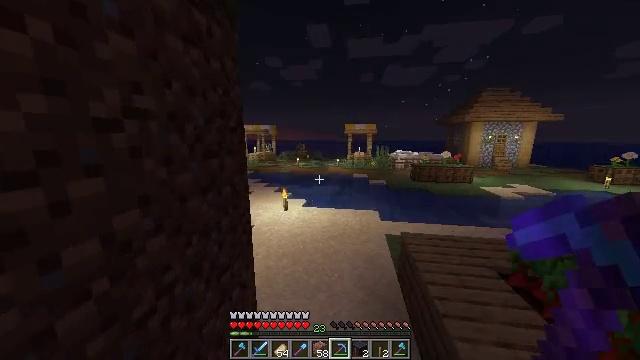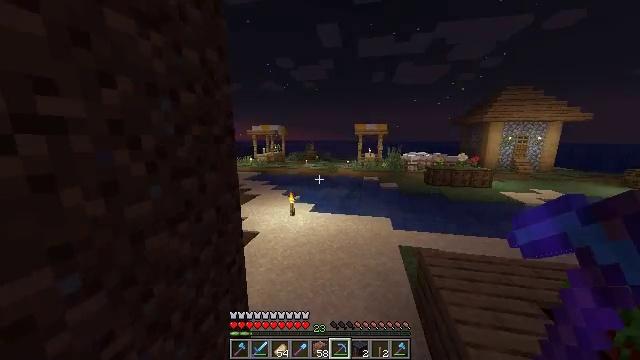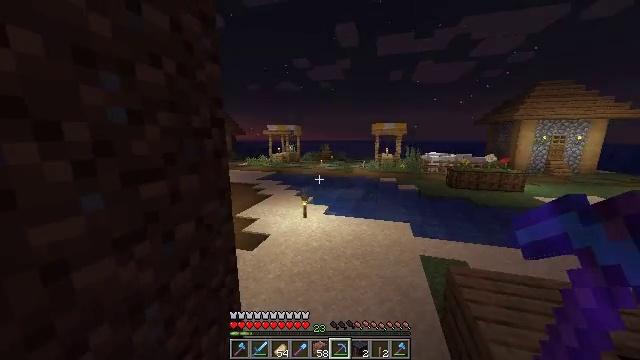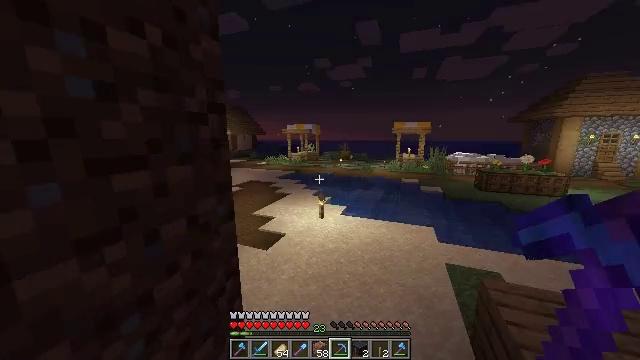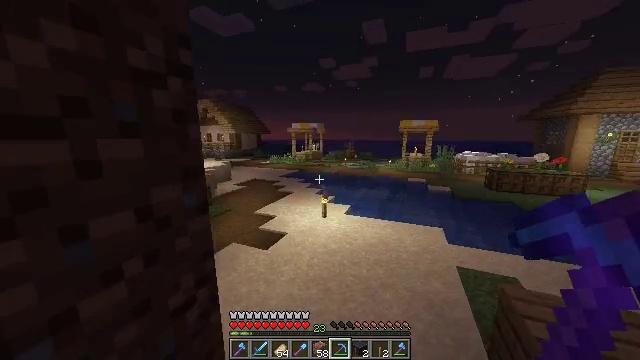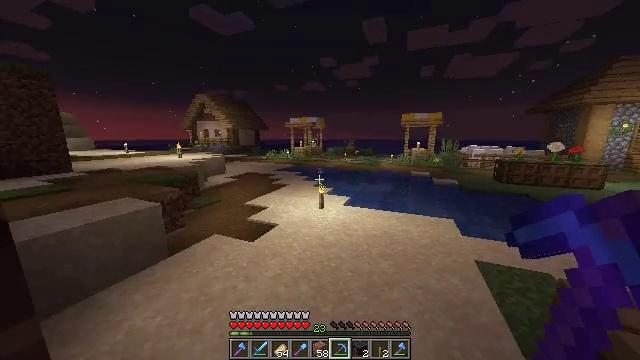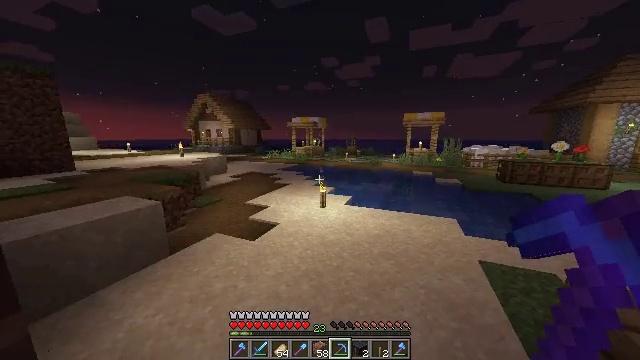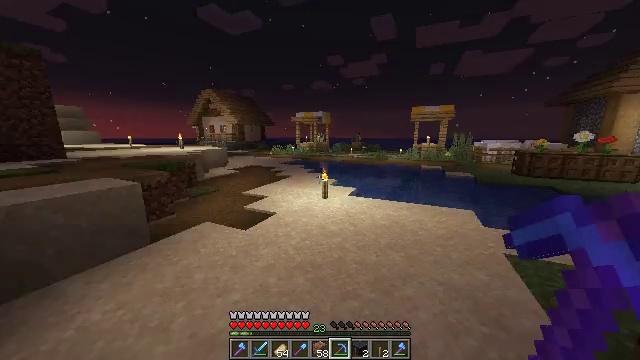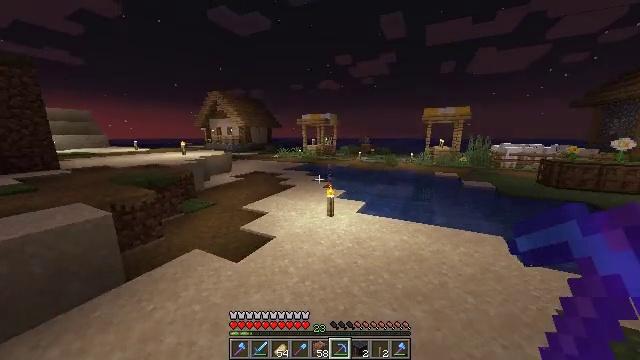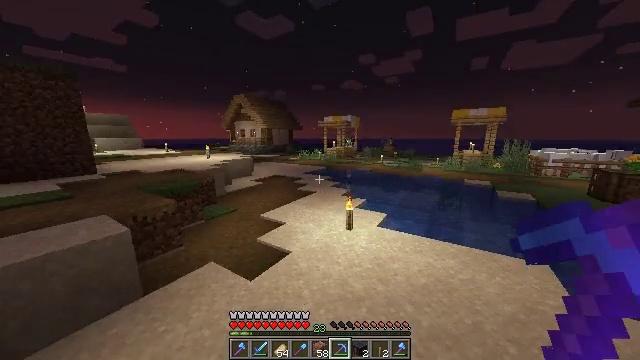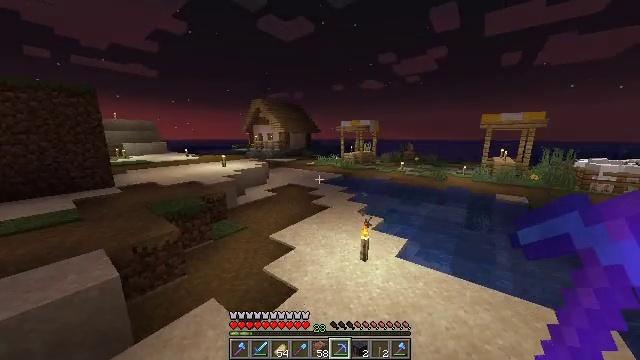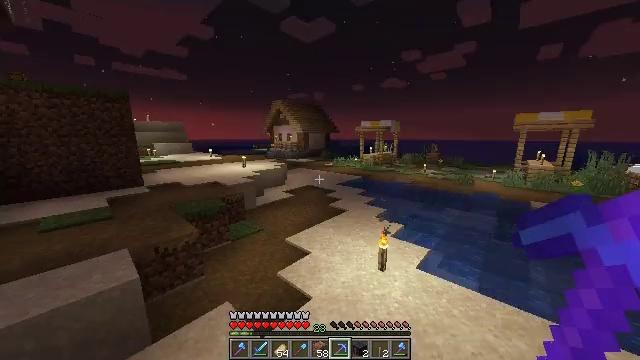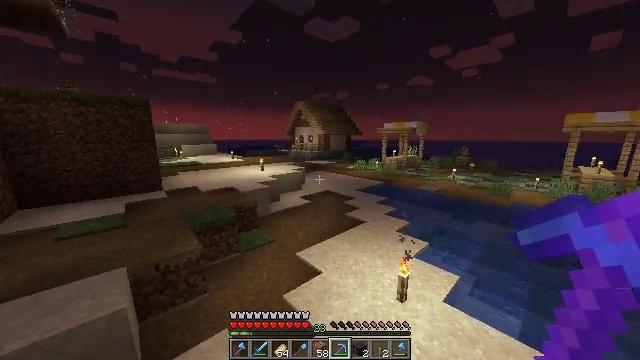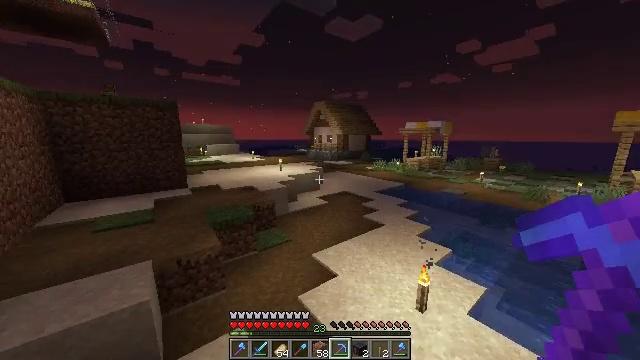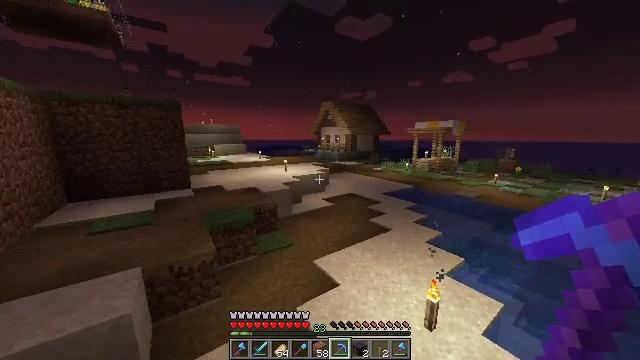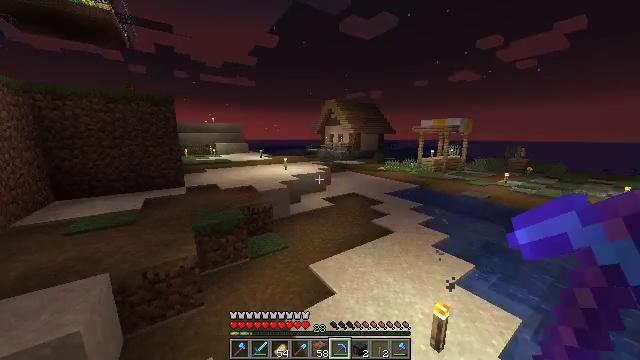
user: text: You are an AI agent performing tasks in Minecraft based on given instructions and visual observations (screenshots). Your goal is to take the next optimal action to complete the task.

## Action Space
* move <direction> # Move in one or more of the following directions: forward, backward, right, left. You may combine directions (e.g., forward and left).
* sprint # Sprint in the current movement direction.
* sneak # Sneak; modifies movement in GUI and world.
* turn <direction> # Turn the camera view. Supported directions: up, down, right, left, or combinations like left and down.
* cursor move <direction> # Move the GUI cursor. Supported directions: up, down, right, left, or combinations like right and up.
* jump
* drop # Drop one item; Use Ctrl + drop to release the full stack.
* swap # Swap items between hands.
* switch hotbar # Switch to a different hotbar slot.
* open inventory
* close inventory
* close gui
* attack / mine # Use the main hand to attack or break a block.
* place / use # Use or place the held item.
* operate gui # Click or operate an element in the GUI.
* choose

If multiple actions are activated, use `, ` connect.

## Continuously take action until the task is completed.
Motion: motion action
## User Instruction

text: Attack the smithing table to collect it.
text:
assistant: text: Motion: move forward, turn left, jump
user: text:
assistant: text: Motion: move forward, turn left, jump
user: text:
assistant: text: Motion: move forward, turn left, jump
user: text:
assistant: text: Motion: move forward, turn left, jump
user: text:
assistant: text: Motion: move forward, jump
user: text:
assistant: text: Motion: move forward, sprint, jump
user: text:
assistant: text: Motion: move forward, sprint, turn left, jump
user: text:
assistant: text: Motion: move forward, sprint, turn left, jump
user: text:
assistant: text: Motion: move forward, sprint, turn left, jump
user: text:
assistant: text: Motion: move forward, turn left, jump
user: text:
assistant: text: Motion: move forward, turn left, jump
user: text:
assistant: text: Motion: move forward, turn left, jump
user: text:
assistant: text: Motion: move forward, turn left, jump
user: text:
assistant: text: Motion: move forward, turn left, jump
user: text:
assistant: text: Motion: move forward, turn left, jump
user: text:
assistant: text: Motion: move forward, sprint, turn left, jump
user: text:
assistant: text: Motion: move forward, sprint, turn left and down, jump
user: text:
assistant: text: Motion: move forward, sprint, turn left and down, jump
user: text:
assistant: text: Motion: move forward, sprint, turn left and down, jump
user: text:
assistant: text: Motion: move forward, turn left and down, jump
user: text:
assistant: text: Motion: move forward, turn left, jump
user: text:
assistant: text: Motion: move forward, sprint, turn left, jump
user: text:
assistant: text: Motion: move forward, sprint, jump
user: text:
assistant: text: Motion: move forward, sprint, jump
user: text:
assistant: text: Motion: move forward, sprint, jump
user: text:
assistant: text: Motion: move forward, turn left, jump
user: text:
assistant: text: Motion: move forward, turn left and down, jump
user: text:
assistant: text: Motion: move forward, sprint, turn left and down, jump
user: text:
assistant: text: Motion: move forward, sprint, turn left, jump
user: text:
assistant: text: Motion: move forward, sprint, turn left, jump